Question: I am trying to setup tables so the result outcomes like this:

Code:
'''
<table width="60%" cellpadding="0" cellspacing="1" id="theBoxer">
<tr style="background: #686868 ;">
<td align="center" valign="top" width="240" height="25" style="border:1px #FFF solid;">About me</td>
</tr>
<tr>
<td align="left" valign="top" width="250" height="112" style="">
Points:<br>
Lalala: <br>
Lalala: <br>
</td>
<td align="left" valign="top" width="250" height="112" style="">
Lalala: <br>
Lalala:
</tr>
</table>
'''
Can't get it to work like how I wanted.
The problem I get with my code is that "About me" only covers for the first cell and not the other.
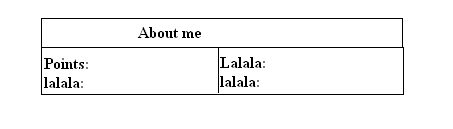
Answer: You need 'colspan="2"' in the '<td>' of the first row so that it spans two columns.
<URL> instead of '<td>' as well.
- <URL>